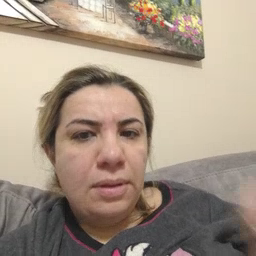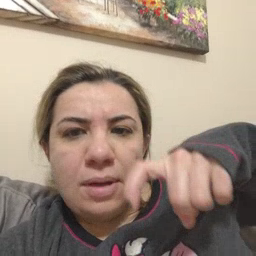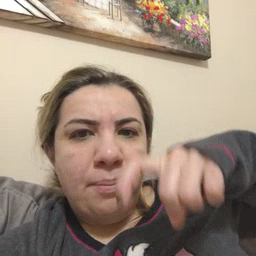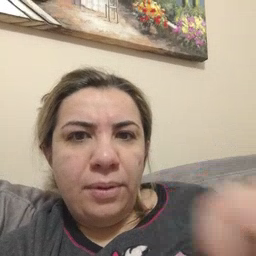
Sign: time